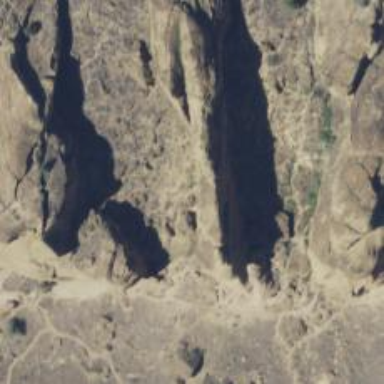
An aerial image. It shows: Climbing crag.